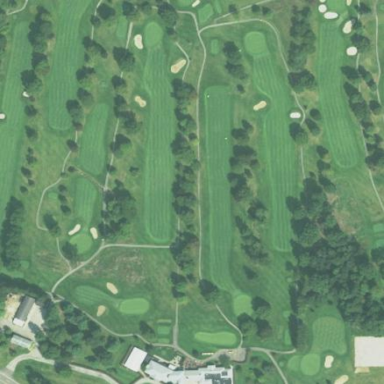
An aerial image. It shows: Golf course surrounded by greenery.